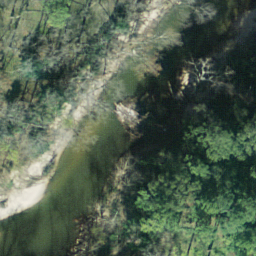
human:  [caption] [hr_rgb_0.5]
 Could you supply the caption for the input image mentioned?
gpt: It is a river with a forest on both banks of the river .

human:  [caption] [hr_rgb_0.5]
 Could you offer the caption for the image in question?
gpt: Green plants flourish on both banks of the river .

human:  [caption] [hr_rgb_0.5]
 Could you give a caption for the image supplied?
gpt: Lots of green plants flourish on both banks of the river .

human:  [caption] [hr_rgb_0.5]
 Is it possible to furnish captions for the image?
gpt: A river with a forest on both banks of the river .

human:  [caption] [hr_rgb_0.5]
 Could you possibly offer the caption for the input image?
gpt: A river geso through a forest .